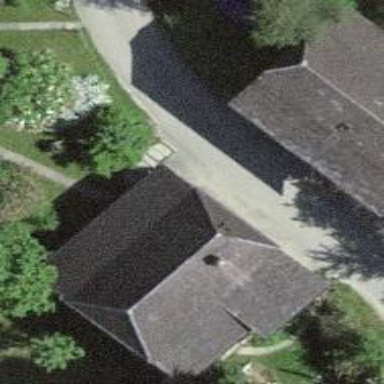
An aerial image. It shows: Residential building.